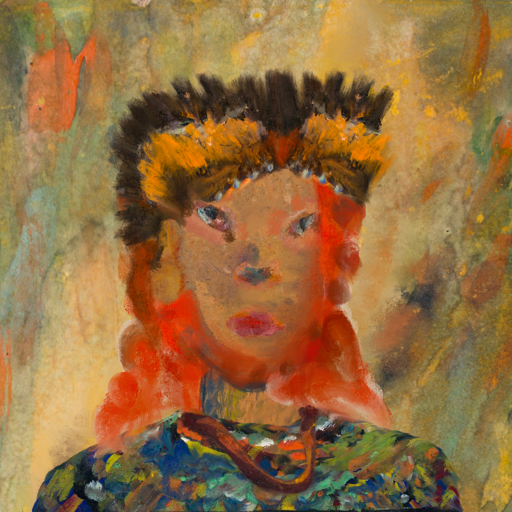
Background: Comrade, Head And Neck Front: In_The_Sun, Face Front: Boggyland, Bust: An_Impression, Hair Front: Rupkatha, Head Accessory: Gypsy_Queen, Second Necklace: Comrade, Necklace: Blank, Baby: Blank